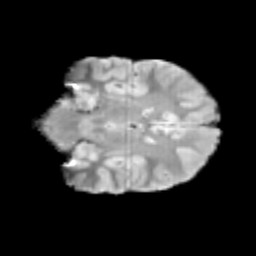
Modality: T2w
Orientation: coronal
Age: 11
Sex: male
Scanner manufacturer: siemens
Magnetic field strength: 3 T
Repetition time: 3.8 s
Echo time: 0.07 s